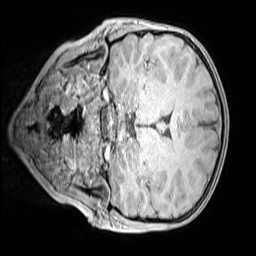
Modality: MP2RAGE
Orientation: coronal
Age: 9
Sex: female
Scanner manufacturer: siemens
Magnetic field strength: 3 T
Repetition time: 4 s
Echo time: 0.00299 s